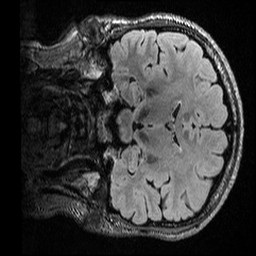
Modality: T2w
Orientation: coronal
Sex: male
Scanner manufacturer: ge
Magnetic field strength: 3 T
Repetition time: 6 s
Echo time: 0.1288 s